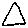
Label: triangle